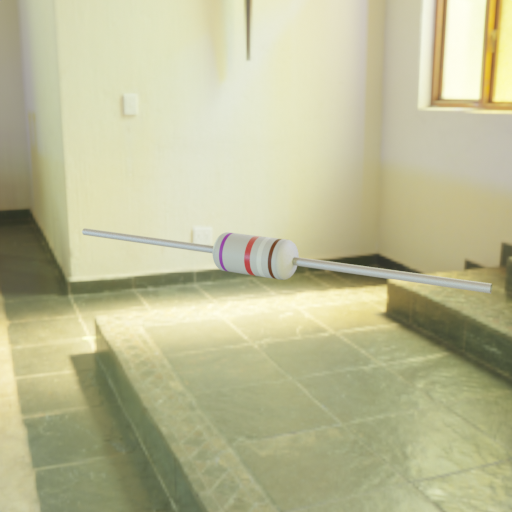
Resistor colour bands (in order): violet, red, white, brown